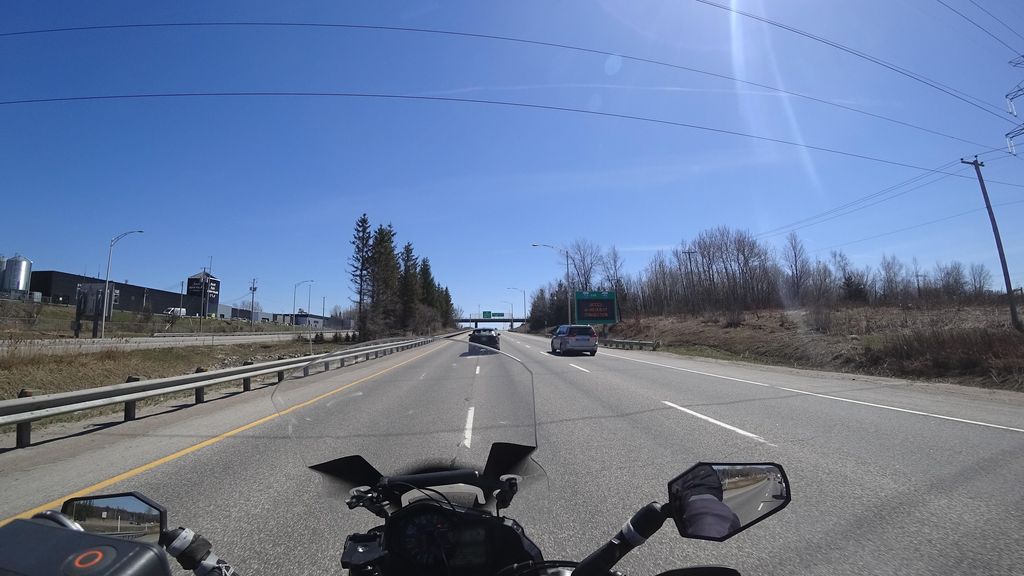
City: quebec_city